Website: walmart
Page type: gifting
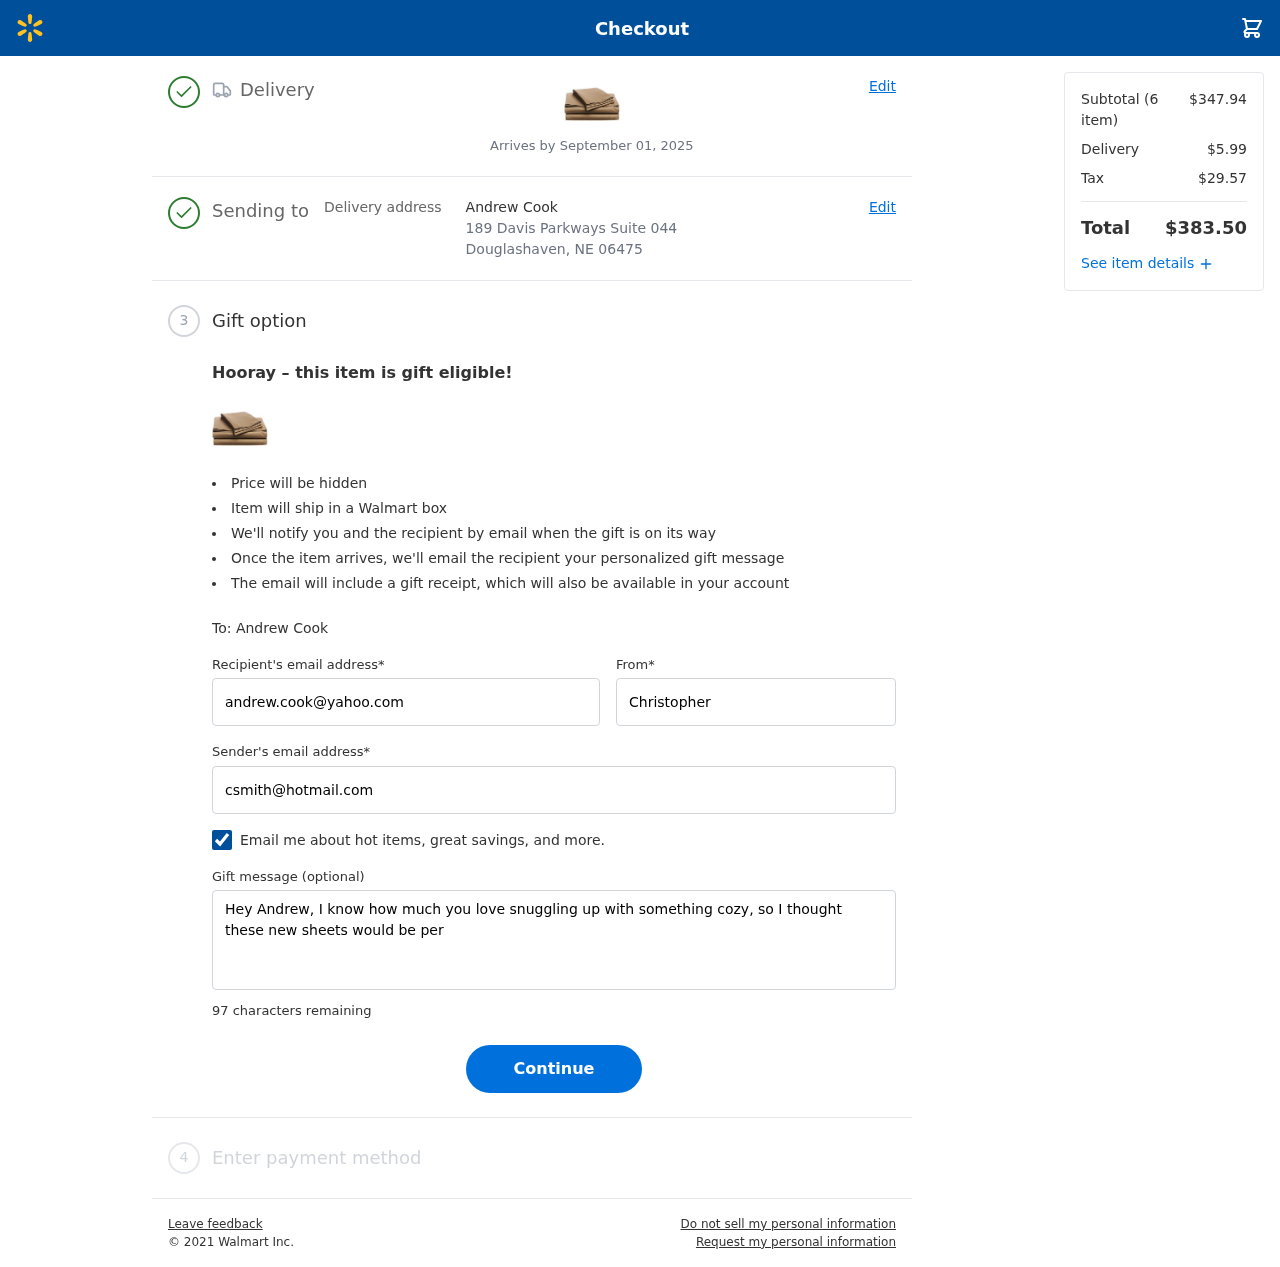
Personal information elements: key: PII_CITY_STATE_ZIP
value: Douglashaven, NE 06475
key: PII_EMAIL
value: csmith@hotmail.com
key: PII_FIRSTNAME
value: Christopher
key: PII_GIFT_EMAIL
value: andrew.cook@yahoo.com
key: PII_GIFT_FULLNAME
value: Andrew Cook
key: PII_GIFT_MESSAGE
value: Hey Andrew, I know how much you love snuggling up with something cozy, so I thought these new sheets would be perfect for you. Here’s to many nights of restful sleep and warm dreams! Enjoy!
Christopher
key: PII_STREET
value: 189 Davis Parkways Suite 044
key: PII_GIFT_FIRSTNAME
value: Andrew
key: PII_GIFT_LASTNAME
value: Cook
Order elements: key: ORDER_DELIVERY_DATE
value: Arrives by September 01, 2025
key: ORDER_NUM_ITEMS
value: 6
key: ORDER_SUBTOTAL
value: $347.94
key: ORDER_SHIPPING_COST
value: $5.99
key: ORDER_TAX
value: $29.57
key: ORDER_TOTAL
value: $383.50